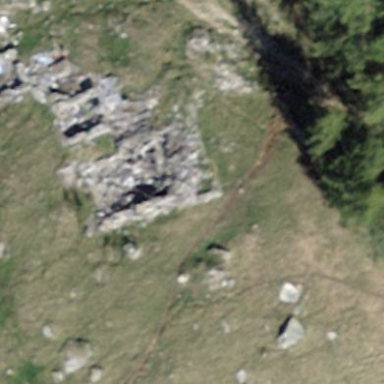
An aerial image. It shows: Historic building in ruins.